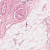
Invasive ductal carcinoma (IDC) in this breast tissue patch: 0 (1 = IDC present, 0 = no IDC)